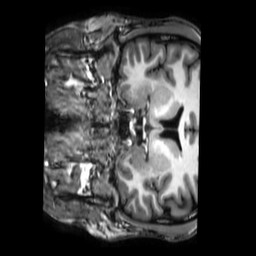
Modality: T1w
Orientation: coronal
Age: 28
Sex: male
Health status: healthy
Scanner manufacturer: philips
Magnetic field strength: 3 T
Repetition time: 0.009 s
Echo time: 0.003996 s